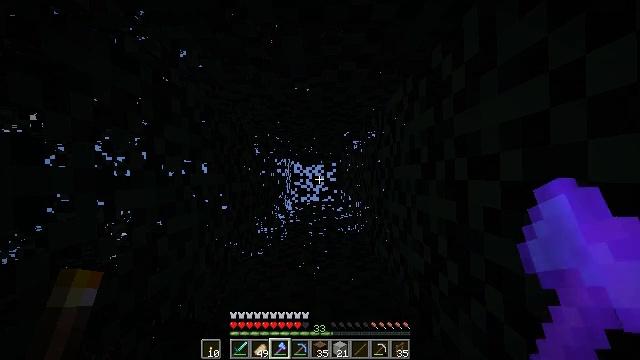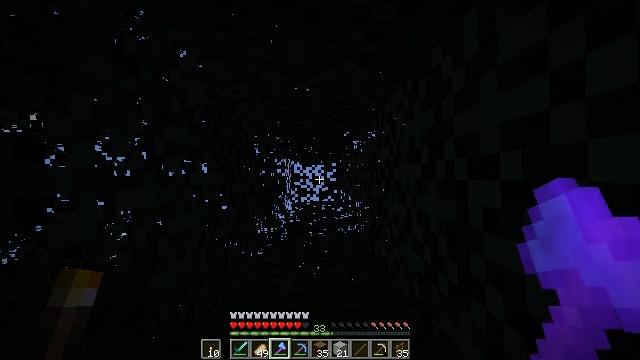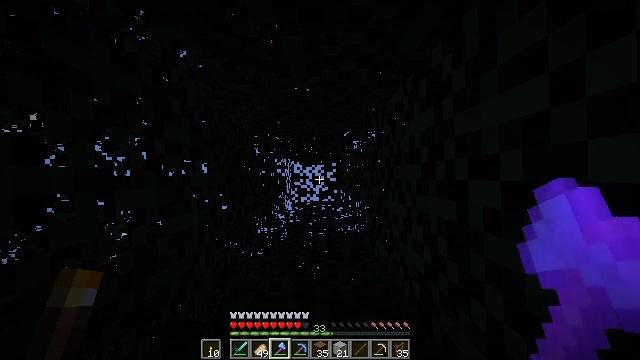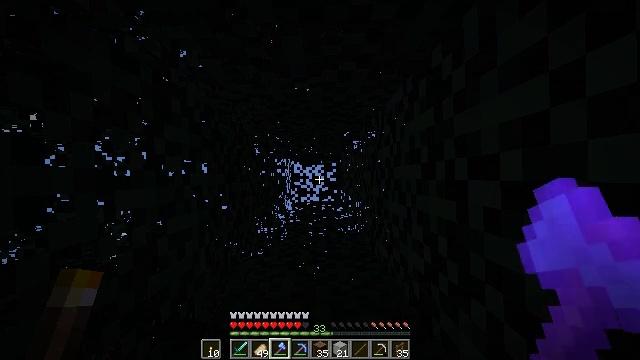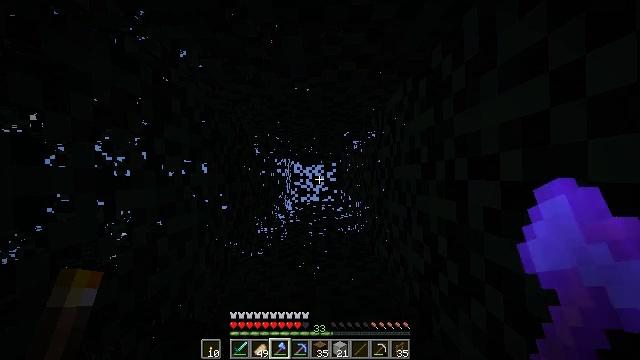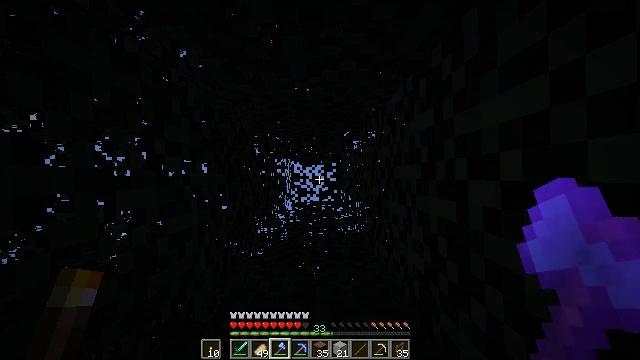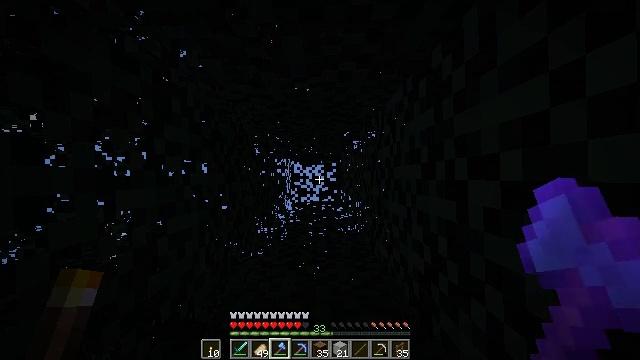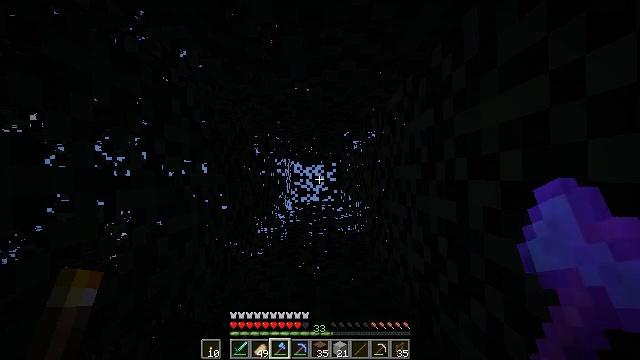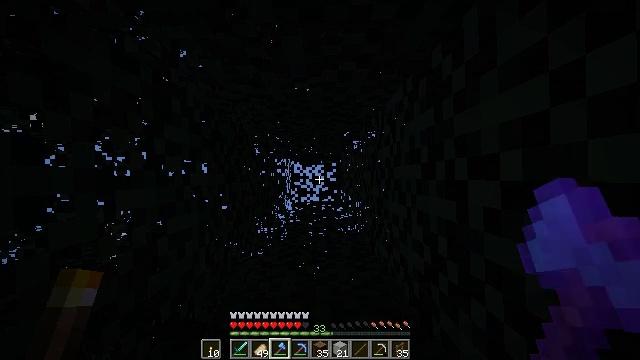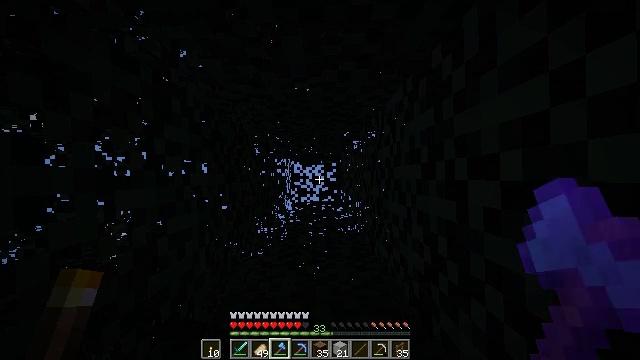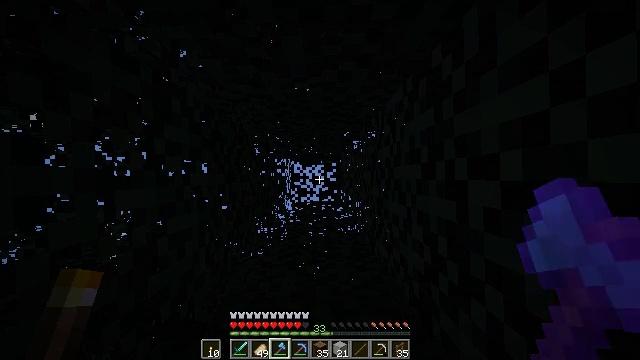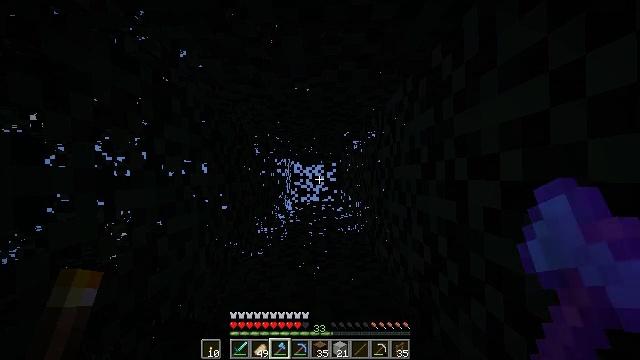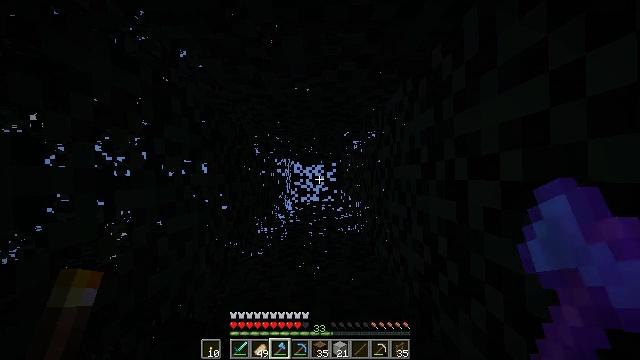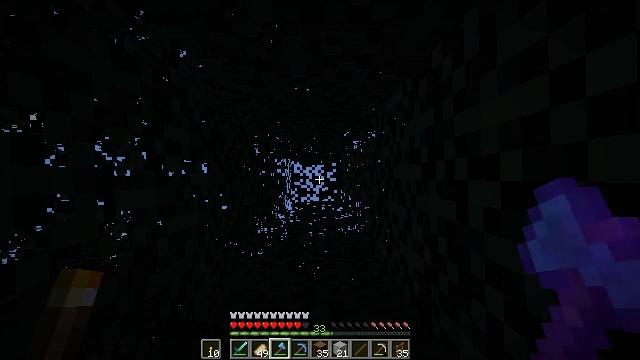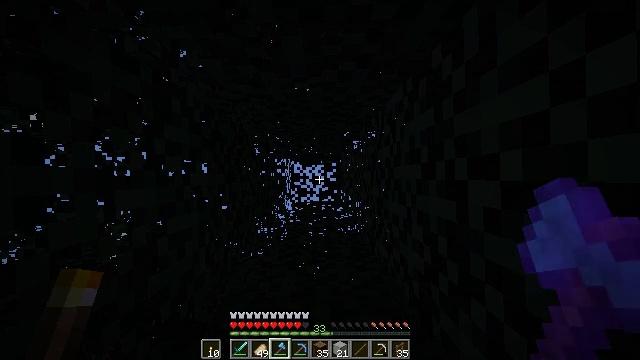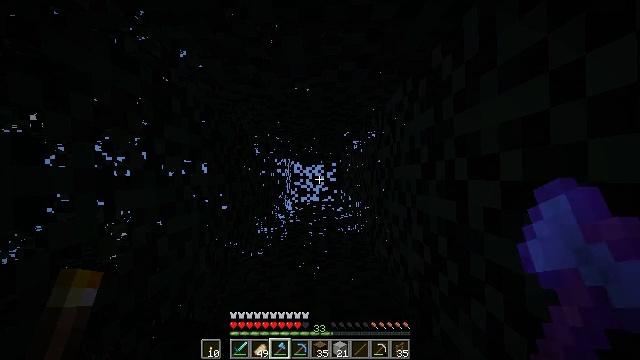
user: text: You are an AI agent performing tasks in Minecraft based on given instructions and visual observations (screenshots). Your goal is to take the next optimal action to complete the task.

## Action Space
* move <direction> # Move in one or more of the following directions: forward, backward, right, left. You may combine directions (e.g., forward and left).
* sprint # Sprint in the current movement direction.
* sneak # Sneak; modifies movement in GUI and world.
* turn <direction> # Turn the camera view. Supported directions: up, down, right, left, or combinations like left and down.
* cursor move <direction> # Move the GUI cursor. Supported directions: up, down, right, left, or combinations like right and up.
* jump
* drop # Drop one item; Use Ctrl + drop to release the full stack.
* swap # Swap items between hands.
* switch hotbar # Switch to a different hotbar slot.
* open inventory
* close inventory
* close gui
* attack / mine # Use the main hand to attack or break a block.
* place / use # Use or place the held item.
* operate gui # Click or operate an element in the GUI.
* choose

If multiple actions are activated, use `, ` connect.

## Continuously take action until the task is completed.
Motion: motion action
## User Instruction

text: Collect the brown bed for later use.
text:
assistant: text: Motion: no_op
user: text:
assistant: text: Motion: no_op
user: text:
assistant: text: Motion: no_op
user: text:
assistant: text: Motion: no_op
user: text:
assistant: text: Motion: no_op
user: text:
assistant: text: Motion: no_op
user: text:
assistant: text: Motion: no_op
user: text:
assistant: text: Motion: no_op
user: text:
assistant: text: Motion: no_op
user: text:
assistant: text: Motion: no_op
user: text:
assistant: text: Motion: no_op
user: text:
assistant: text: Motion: no_op
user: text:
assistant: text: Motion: no_op
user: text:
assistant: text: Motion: no_op
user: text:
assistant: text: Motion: no_op
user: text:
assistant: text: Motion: no_op
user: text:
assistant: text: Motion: no_op
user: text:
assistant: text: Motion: no_op
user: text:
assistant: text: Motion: no_op
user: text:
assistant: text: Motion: no_op
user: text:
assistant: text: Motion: no_op
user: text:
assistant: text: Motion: no_op
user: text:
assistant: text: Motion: no_op
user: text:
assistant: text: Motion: no_op
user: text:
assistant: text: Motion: no_op
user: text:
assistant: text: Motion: no_op
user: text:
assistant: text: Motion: no_op
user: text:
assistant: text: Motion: no_op
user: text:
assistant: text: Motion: no_op
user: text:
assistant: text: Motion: no_op